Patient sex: M
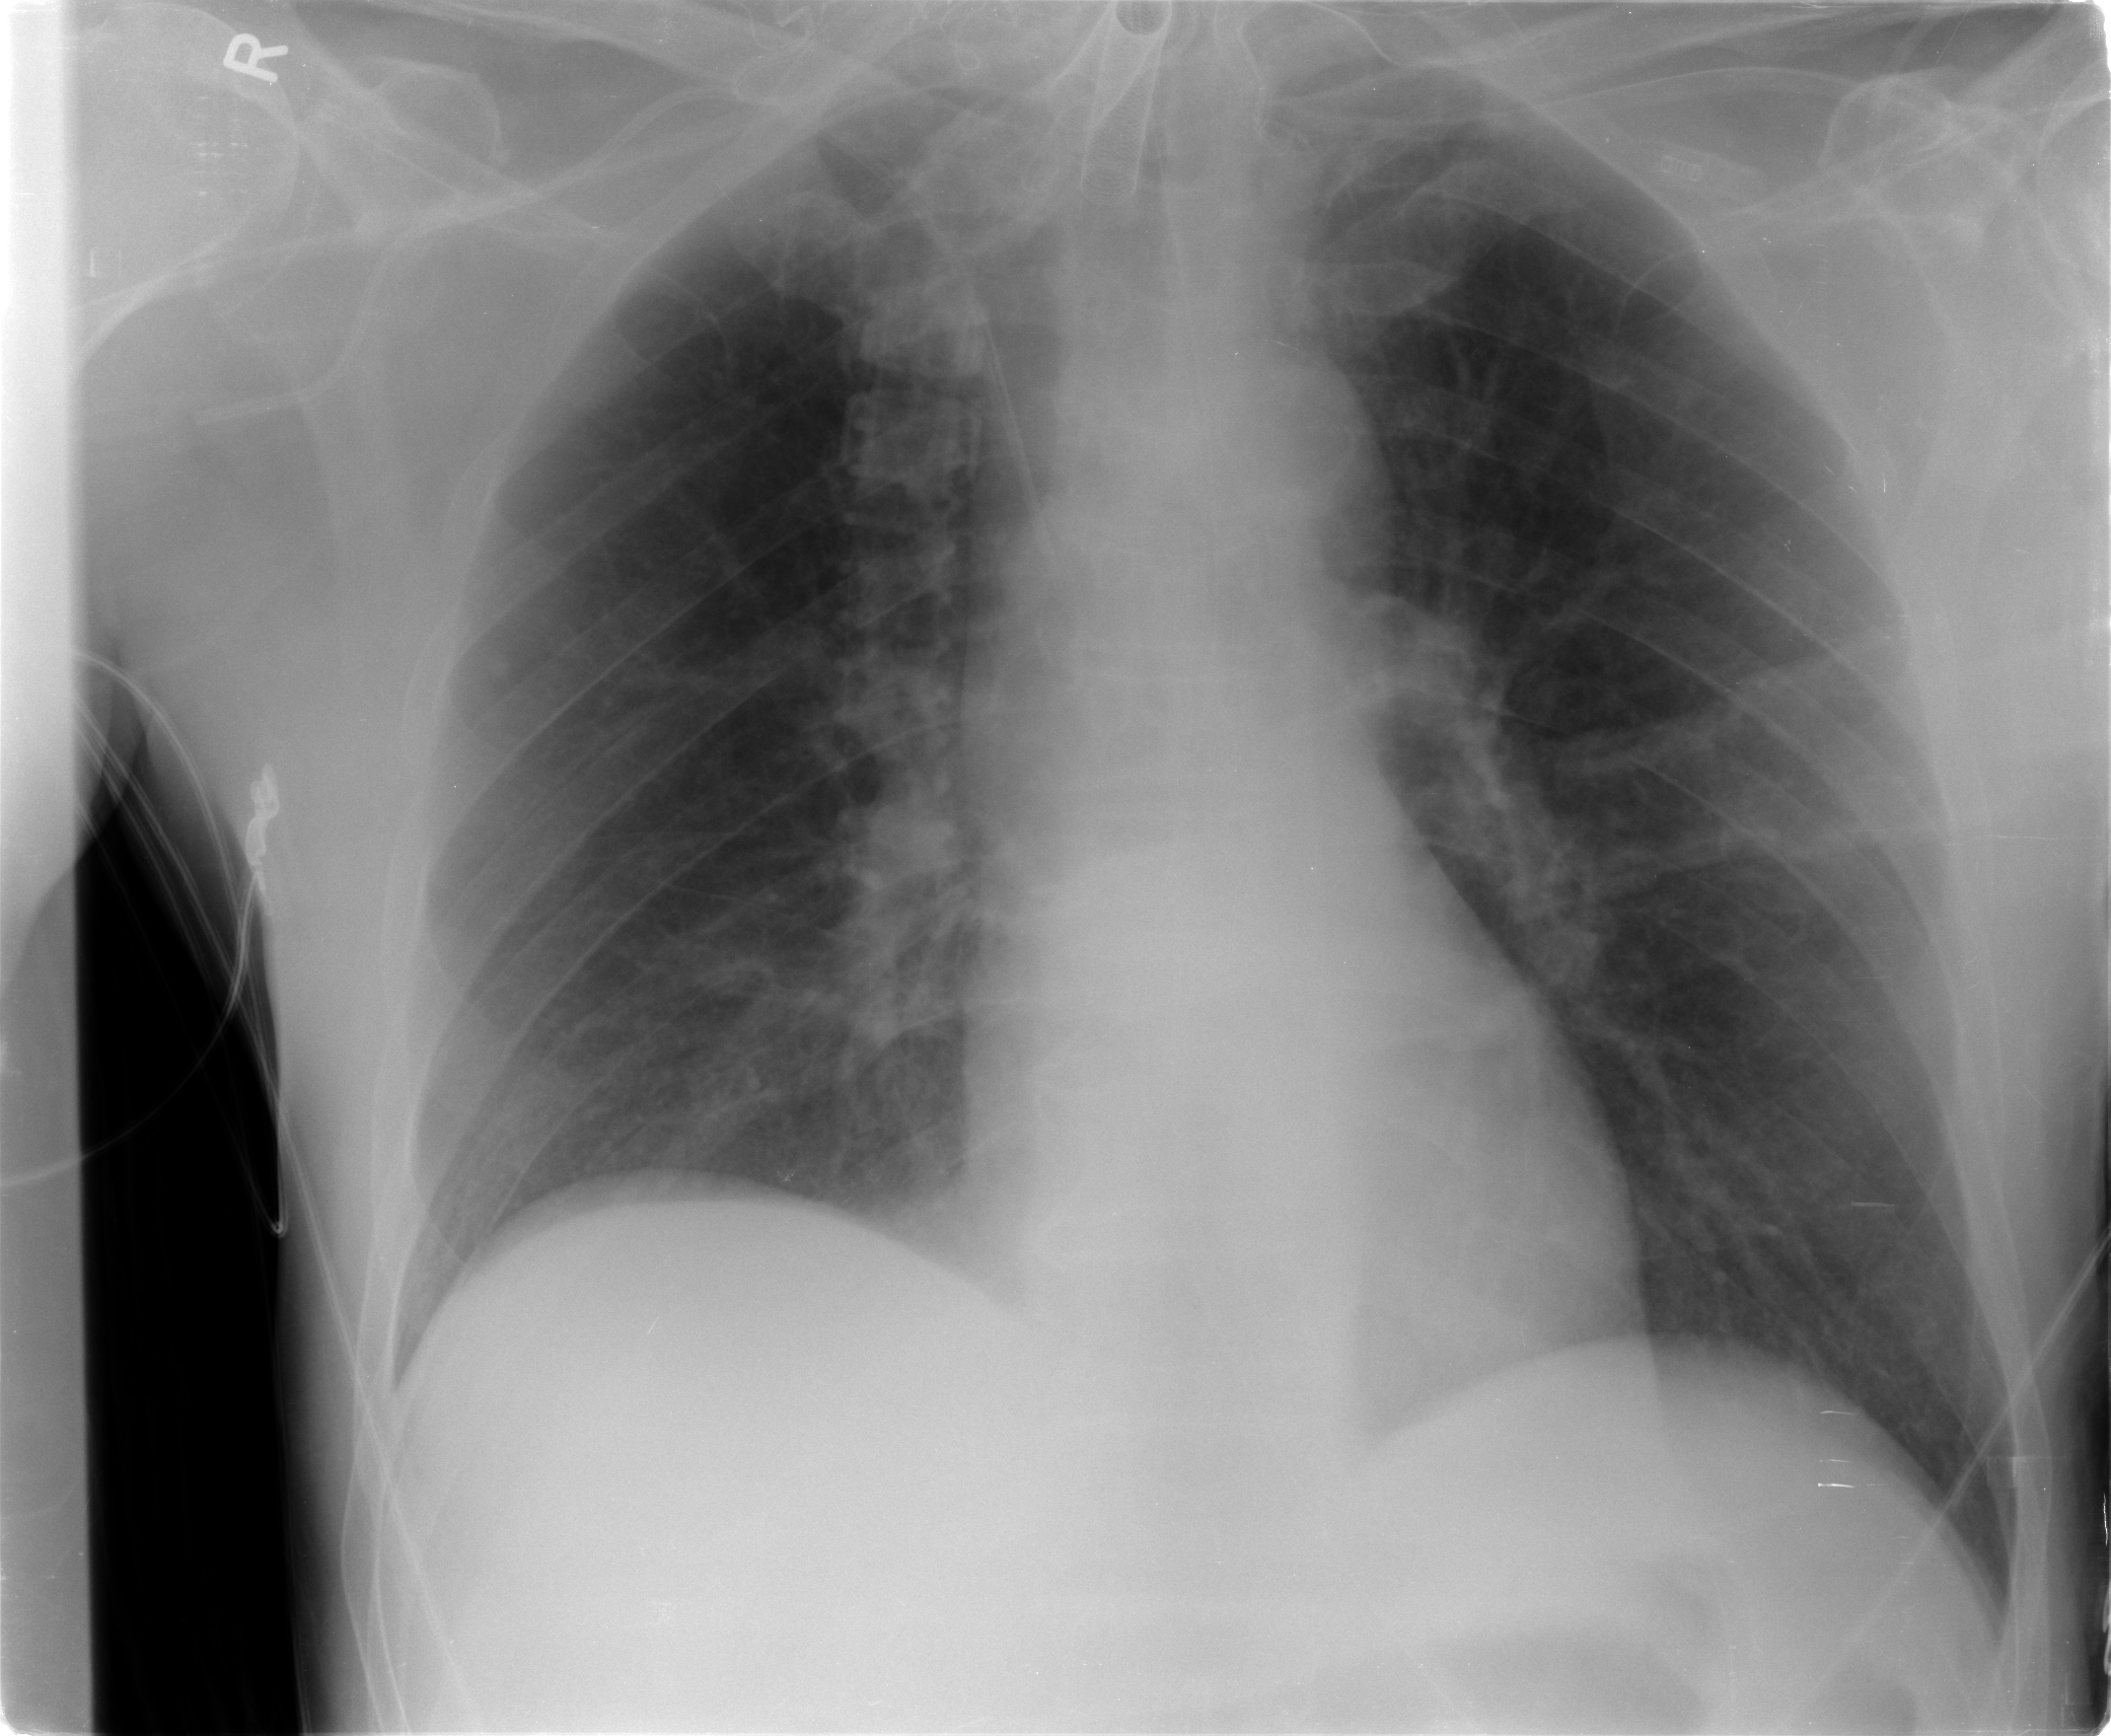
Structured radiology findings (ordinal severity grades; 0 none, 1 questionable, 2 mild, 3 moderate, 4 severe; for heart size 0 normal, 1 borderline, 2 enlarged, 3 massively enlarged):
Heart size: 0
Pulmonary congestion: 0
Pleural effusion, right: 0
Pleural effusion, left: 0
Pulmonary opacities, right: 0
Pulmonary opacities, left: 0
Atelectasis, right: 1
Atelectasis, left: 0